Question: I have a URL ('<ip>/ipcam/mpeg4.cgi') which points to my which is connected via Ethernet.
Accessing the URL resuls in a infinite stream of video (possibly with audio) data.
I would like to store this data into a video file and play it later with a video player (HTML5's 'video' tag is preferred as the player).
However, a straightforward approach, which is simple saving the stream data into '.mp4' file, didn't work.
I have looked into the file and here is what I saw ():
<URL>
It turned out, there are some HTML headers, which I further on manually excluded using the binary editing tool, and yet no player could play the rest of the file.
The HTML headers are:
'''
--myboundary
Content-Type: image/mpeg4
Content-Length: 76241
X-Status: 0
X-Tag: <PHONE>
X-Flags: 0
X-Alarm: 0
X-Frametype: I
X-Framerate: 30
X-Resolution: 1920*1080
X-Audio: 1
X-Time: 2000-02-03 02:46:31
alarm: 0000
'''
My question is pretty clear now, and I would like any help or suggestion. I suspect, I have to manually create some MP4 headers myself based on those values above, however, I fail to understand format descriptions such as <URL>.
I have the following video stream settings on my IP camera ():
<URL>
I could also use the 'ffmpeg' tool, but no matter how I try and mix the arguments to the program, it keeps telling me this error:

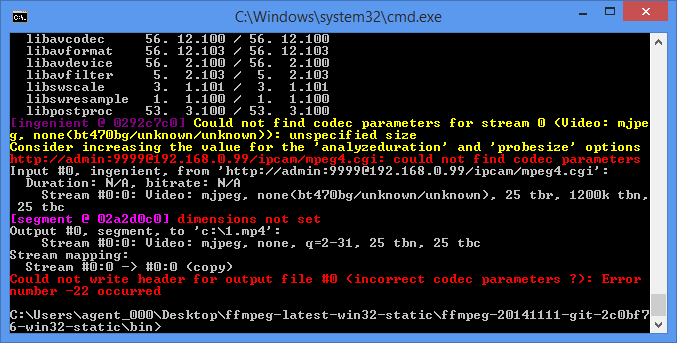
Answer: It looks like your server is sending H.264 encoded 'rawvideo' in Annex B byte stream format.
It might be reformatted to .mp4 with something like below command line:
'''
ffmpeg -i {input file} -f rawvideo -bsf h264_mp4toannexb -vcodec copy out.mp4
'''
Saving audio/video streaming into file is not an easy job. If it's video only, using MPEG2 TS format is easiest way to go.
For .mp4 streaming, consider '-movflags faststart' -> <URL>
** Update: '-bsf h264_mp4toannexb' option could be omitted, I'm not sure.